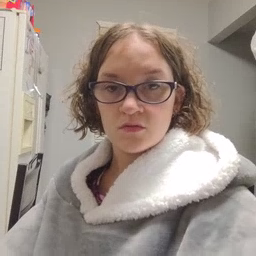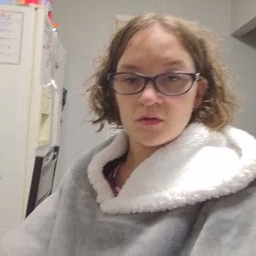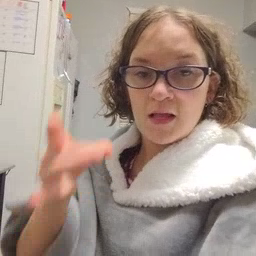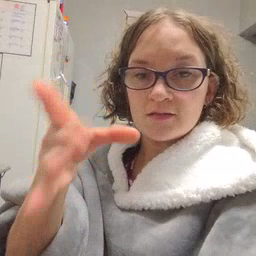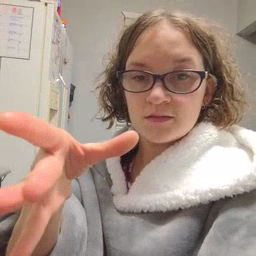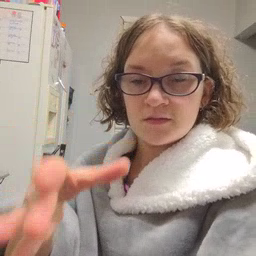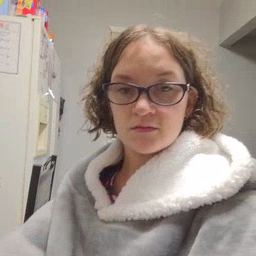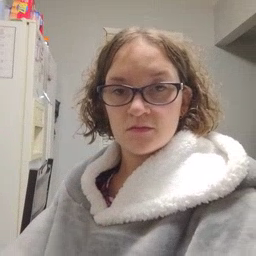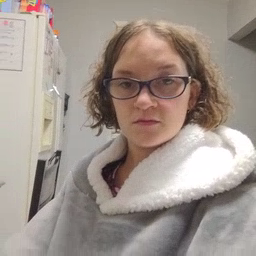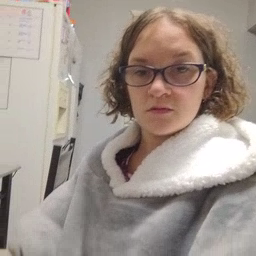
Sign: hate